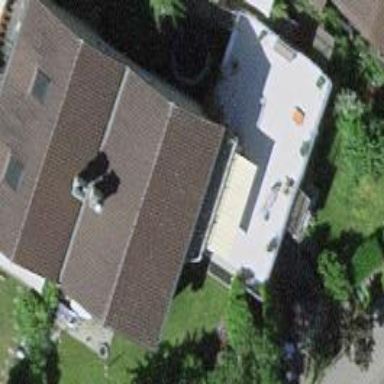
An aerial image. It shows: Residential building.